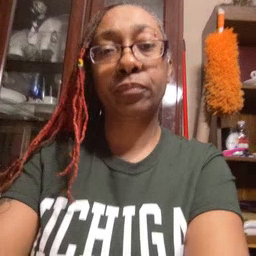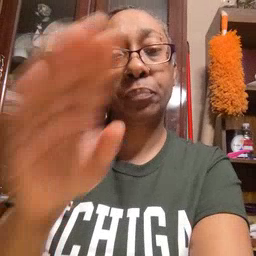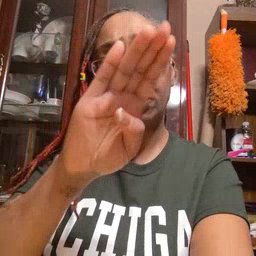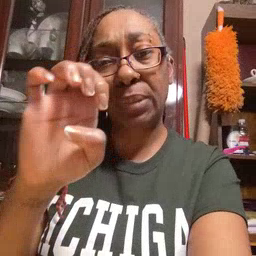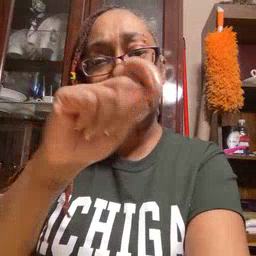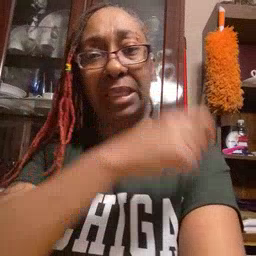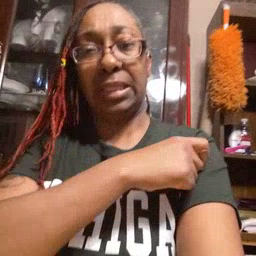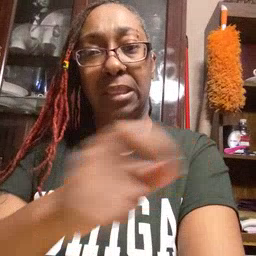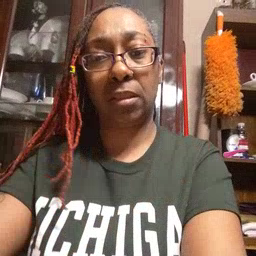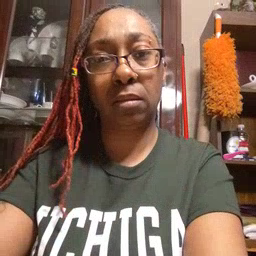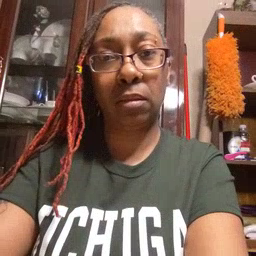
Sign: bee